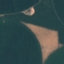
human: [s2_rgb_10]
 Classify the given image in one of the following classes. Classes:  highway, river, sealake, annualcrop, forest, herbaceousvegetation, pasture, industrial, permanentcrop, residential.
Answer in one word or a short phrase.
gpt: AnnualCrop